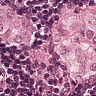
Metastatic tissue present: yes